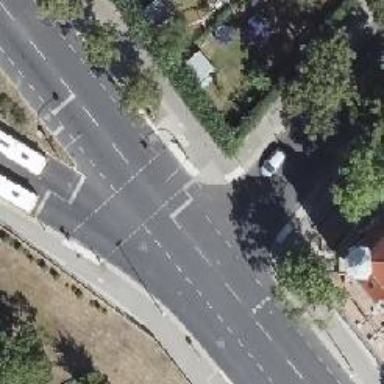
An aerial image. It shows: Crossing with traffic signals.